Question: We have an array of 5 elements: [4, 8, 1, 7, 3] and we have to insert all the elements in the
max-priority queue. First as the priority queue is empty, so 4 will be inserted initially.
Now when 8 will be inserted it will move to front as 8 is greater than 4. While inserting 1, as
it is the current minimum element in the priority queue, it will remain in the back of priority
queue. Now 7 will be inserted between 8 and 4 as 7 is smaller than 8.
Now 3 will be inserted before 1 as it is the 2nd minimum element in the priority queue. All
the steps are represented in the diagram below:

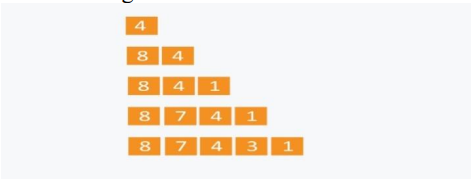
Answer: Attempting to decipher your qn. Is this what you needed?
'''
from queue import PriorityQueue
lst = [1,7,5,3,21,9]
q = PriorityQueue()
for items in lst:
q.put(items)
while not q.empty():
next_item = q.get()
print(next_item)
'''
Output:
'''
1
3
5
7
9
21
'''
Source:
> <URL>